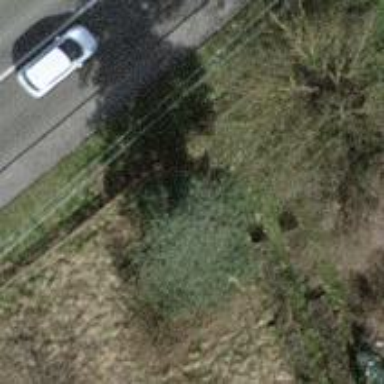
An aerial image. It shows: Evergreen needle-leaved tree.